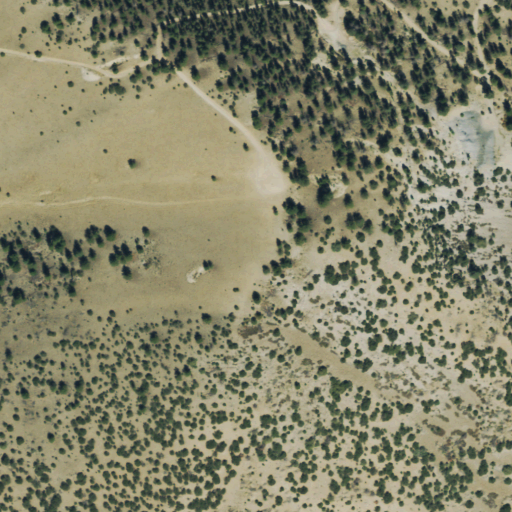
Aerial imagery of mountain in Colorado named Bald Mountain containing shrub, evergreen forest, and grassland